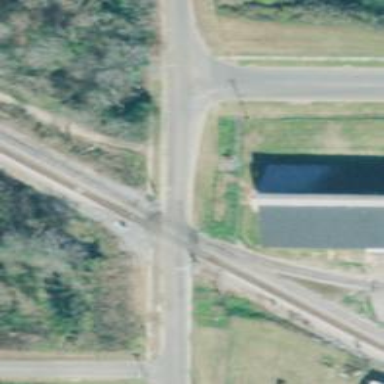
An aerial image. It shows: Level crossing with lights at railway intersection.